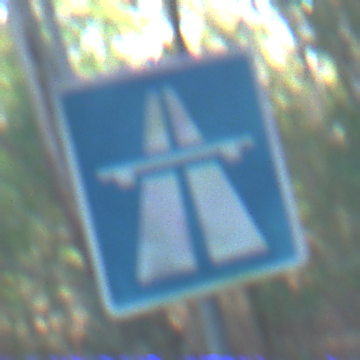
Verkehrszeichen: Autobahn
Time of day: MorningAfternoon
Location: Outdoor (Nature)
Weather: Clear
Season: NotSpecified
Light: Natural